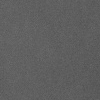
Atmospheric dust classification: dusty